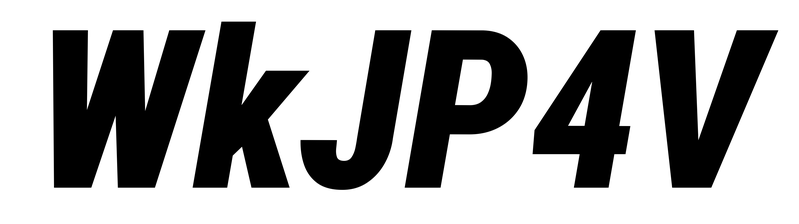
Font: Roboto-Italic_Condensed_Black_Italic